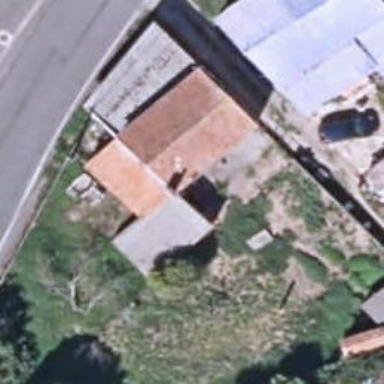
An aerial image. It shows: Simple and straightforward house.